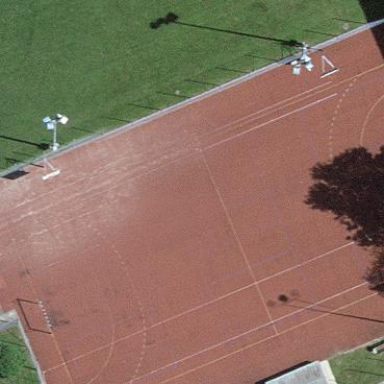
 located on pitch designated for leisure land."